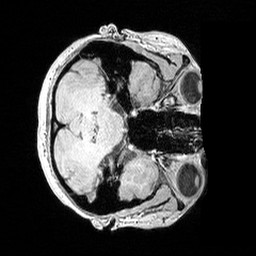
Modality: MP2RAGE
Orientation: axial
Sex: female
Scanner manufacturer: siemens
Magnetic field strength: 3 T
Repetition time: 5 s
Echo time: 0.00292 s